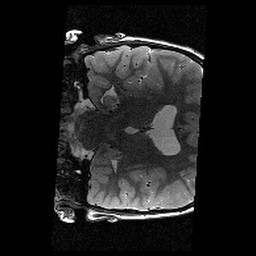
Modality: T2w
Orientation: coronal
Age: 9
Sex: male
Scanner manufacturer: siemens
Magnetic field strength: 3 T
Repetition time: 9.23 s
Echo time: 0.067 s